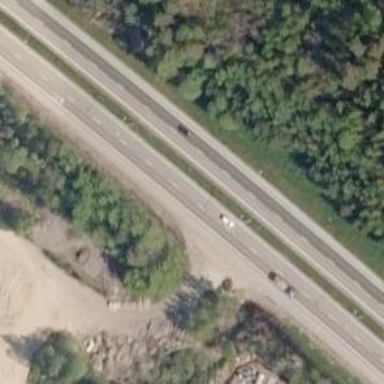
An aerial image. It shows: Asphalt motorway.